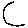
Label: moon